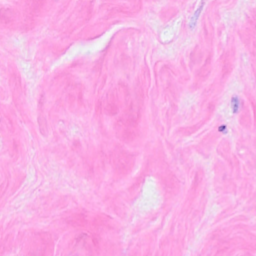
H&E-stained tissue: Breast